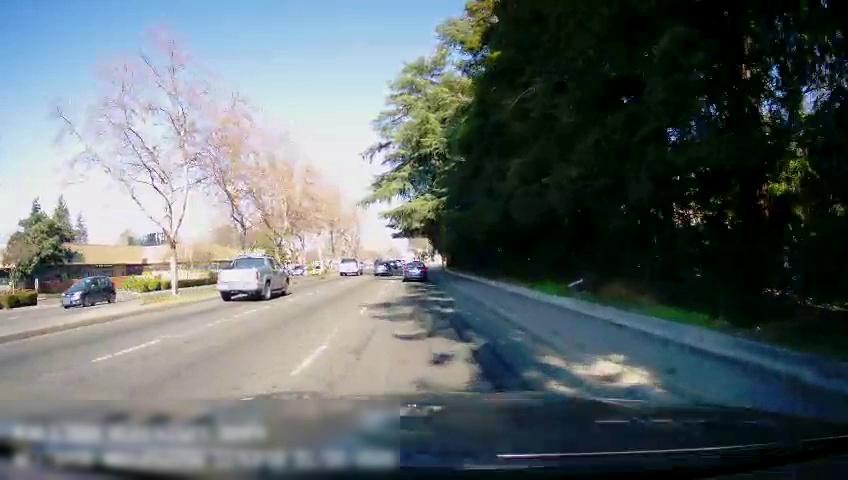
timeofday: Day
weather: Sunny
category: Drivable Space
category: Drivable Space
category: Vehicles | Truck
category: Vehicles | Car
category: Vehicles | Car
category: Vehicles | Truck
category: Vehicles | Car
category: Vehicles | Car
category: Lanes | Alternate Lane
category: Lanes | Current Lane